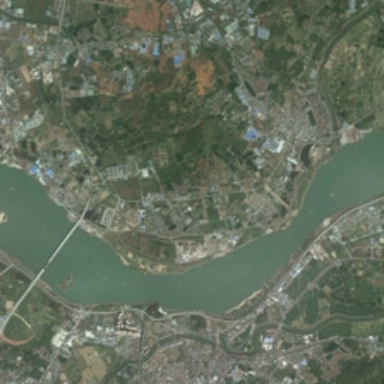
Many urban areas and green farmlands are in two sides of a river .